Question: In my app, I have a 'Spinner', that can be filled with two 'Array's of 'Strings', stored in my 'values/strings.xml' resource. Depending on the state of two RadioButtons, the values from the correct Array is selected and my Spinner gets filled.
For each Array of Strings, I have an Array of Icons which have the same size. All of my icons start with an "A" and are followed by a number. I can't change this, it's stored like that in the database. I have an Array in Strings.xml with all the numbers I require to draw the icons. All the actual icons can be found in the 'drawable' resource folder.
Now I want to show the corresponding item next to the String from the list which was selected by the Spinner. When an item gets selected, I just need to see the text.
I have searched the Internet for a good tutorial, but with what I have found I have not succeeded in doing this. I'm just beginning in Android programming so I think I need a little help. I hope that somebody can guide me in the right direction.
I put my String Array within actual Arrays, such as:
'''
// Arrays with each function in text
arbeiderjobs = getResources().getStringArray(R.array.arbeiders);
bediendejobs = getResources().getStringArray(R.array.bediende);
// Arrays with each function ID
arbeiderjobsid = getResources().getIntArray(R.array.arbeidersid);
bediendejobsid = getResources().getIntArray(R.array.bediendeid);
'''
When one of the RadioButtons gets selected, I use the following event handler code:
'''
// RadioButton 'Arbeider': If a value gets chosen in this list,
// the corresponding ID is put in the below variable
RadioButton rbArbeider = (RadioButton) findViewById(R.id.rbArbeider);
rbArbeider.setOnCheckedChangeListener(new OnCheckedChangeListener()
{
public void onCheckedChanged(CompoundButton buttonView, boolean isChecked)
{
if (isChecked)
{
showSpinner(arbeiderjobs, R.id.cmbFuncties);
s.setOnItemSelectedListener(new OnItemSelectedListener()
{
public void onItemSelected(AdapterView<?> parentView,
View selectedItemView, int position, long id)
{
functie = arbeiderjobsid[position];
statuut = 1;
visible = false;
}
});
visible = true;
}
} // s.setOnItemSelectedListener
}); // rbArbeider.setOnCheckedChangeListener
'''
This is my 'showSpinner' method:
'''
private void showSpinner(String [] jobs, int id)
{
MyCustomAdapter adapter = new MyCustomAdapter
(
FindJob.this,
R.layout.spinnerrow,
jobs
);
adapter.setDropDownViewResource(android.R.layout.simple_spinner_dropdown_item);
for (int i = 0; i < jobs.length; i++)
{
adapter.add(jobs[i]);
}
Spinner s = (Spinner) findViewById(id);
s.setClickable(true);
s.setAdapter(adapter);
}
'''
I've made a custom adapter based on <URL>, but I'm kind of tangled in it... I need some help:
'''
public class MyCustomAdapter extends ArrayAdapter<String>
{
public MyCustomAdapter(Context context, int textViewResourceId,
String[] objects)
{
super(context, textViewResourceId, objects);
}
@Override
public View getDropDownView(int position, View convertView, ViewGroup parent)
{
return getCustomView(position, convertView, parent,
arbeiderjobs, arbeiderjobsid);
}
@Override
public View getView(int position, View convertView, ViewGroup parent)
{
return getCustomView(position, convertView, parent,
arbeiderjobs, arbeiderjobsid);
}
public View getCustomView(int position, View convertView, ViewGroup parent,
String jobs[], int jobsid[])
{
// return super.getView(position, convertView, parent);
LayoutInflater inflater = getLayoutInflater();
View row = inflater.inflate(R.layout.spinnerrow, parent, false);
TextView label = (TextView) findViewById(R.id.functie);
label.setText(jobs[position]);
ImageView icon = (ImageView) row.findViewById(R.id.icon);
String uri = "@drawable/a" + jobsid[position];
int imageResource = getResources().getIdentifier
(
uri,
null,
getPackageName()
);
icon.setImageResource(imageResource);
if (visible)
{
icon.setVisibility(View.GONE);
}
return row;
}
}
'''
This is what I would want it to look like:

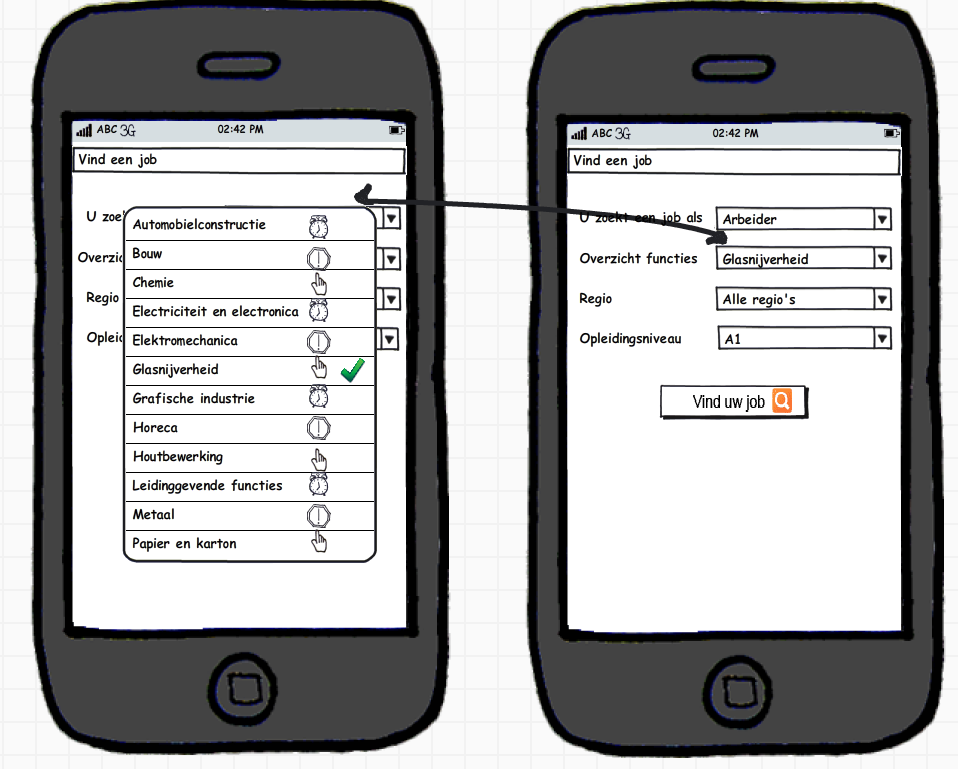
Answer: You need to implement a custom Adapter and define a custom layout for the list items. <URL>.
Try the following. I haven't tested the code but I think it should work like that.
'''
public class MyCustomAdapter extends ArrayAdapter<String>{
private String[] mIcons;
public MyCustomAdapter(Context context, int textViewResourceId,
String[] objects, String[] icons) {
super(context, textViewResourceId, objects);
mIcons = icons;
}
@Override
public View getDropDownView(int position, View convertView, ViewGroup parent) {
return getCustomView(position, convertView, parent);
}
@Override
public View getView(int position, View convertView, ViewGroup parent) {
return getCustomView(position, convertView, parent);
}
public View getCustomView(int position, View convertView, ViewGroup parent) {
LayoutInflater inflater=getLayoutInflater();
View row=inflater.inflate(R.layout.spinnerrow, parent, false);
TextView label=(TextView) findViewById(R.id.functie);
label.setText(getItem(position);
ImageView icon=(ImageView)row.findViewById(R.id.icon);
String uri = "@drawable/a" + mIcons[position];
int imageResource = getResources().getIdentifier(uri, null, getPackageName());
icon.setImageResource(imageResource);
return row;
}
}
'''